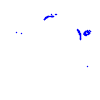
Particle: kaon